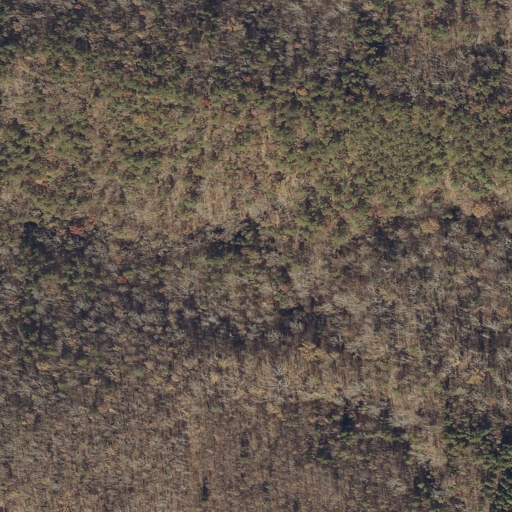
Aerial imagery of gap in Alabama named Plank Road Gap containing deciduous forest, evergreen forest, and mixed forest